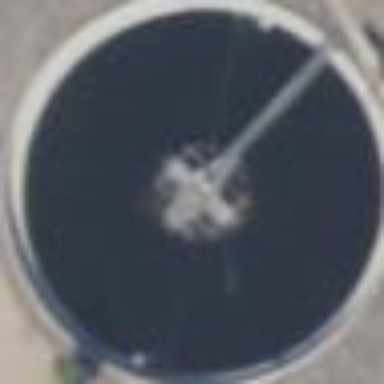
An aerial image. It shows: Body of wastewater.